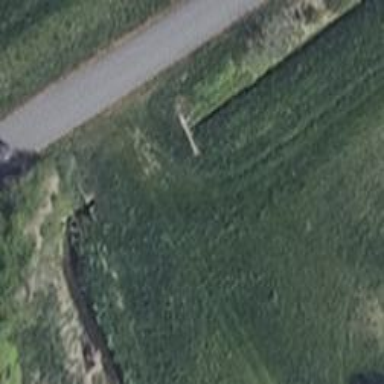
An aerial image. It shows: Culvert tunnel.